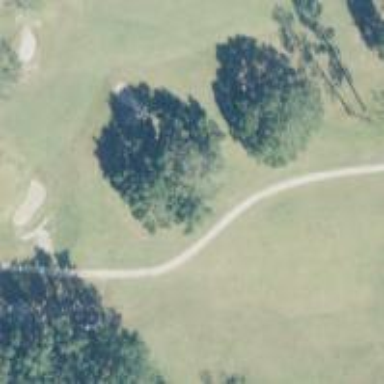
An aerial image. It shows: Path designated for golf carts.